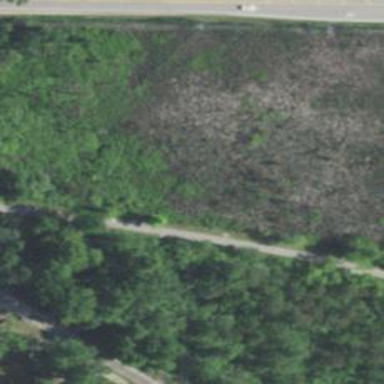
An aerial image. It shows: Asphalt path alongside abandoned railway.